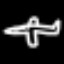
Label: airplane